Field crop: maize
Growth stage: 2
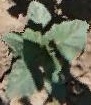
Species: datura